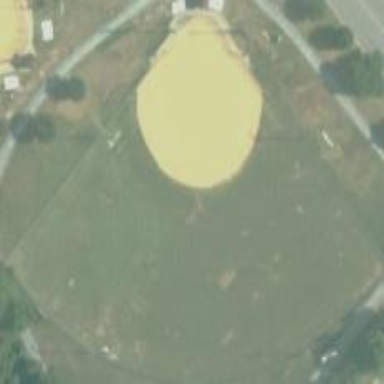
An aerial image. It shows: Baseball pitch for leisure land.